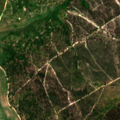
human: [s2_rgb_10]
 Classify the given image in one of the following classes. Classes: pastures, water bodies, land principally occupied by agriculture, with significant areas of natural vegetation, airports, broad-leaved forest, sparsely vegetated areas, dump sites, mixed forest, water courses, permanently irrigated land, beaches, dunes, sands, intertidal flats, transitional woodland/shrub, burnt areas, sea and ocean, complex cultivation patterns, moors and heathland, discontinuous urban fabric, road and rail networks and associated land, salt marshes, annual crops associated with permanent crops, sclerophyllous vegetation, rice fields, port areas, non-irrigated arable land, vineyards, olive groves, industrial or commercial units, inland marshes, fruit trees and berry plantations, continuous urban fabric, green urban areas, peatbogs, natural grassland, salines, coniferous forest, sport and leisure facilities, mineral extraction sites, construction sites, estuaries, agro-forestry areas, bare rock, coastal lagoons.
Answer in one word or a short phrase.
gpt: pastures, broad-leaved forest, mixed forest, transitional woodland/shrub